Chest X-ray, AP view. Patient: 81 years old, sex M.
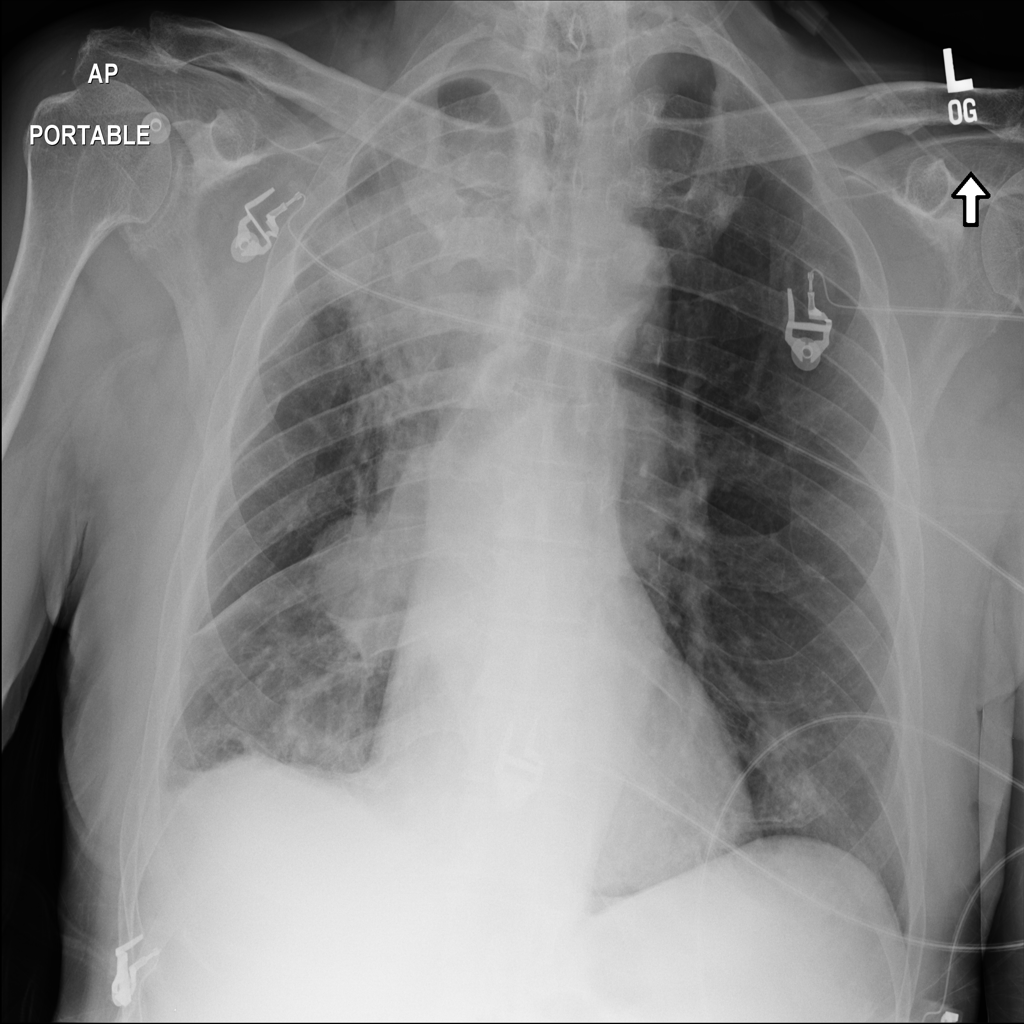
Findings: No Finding